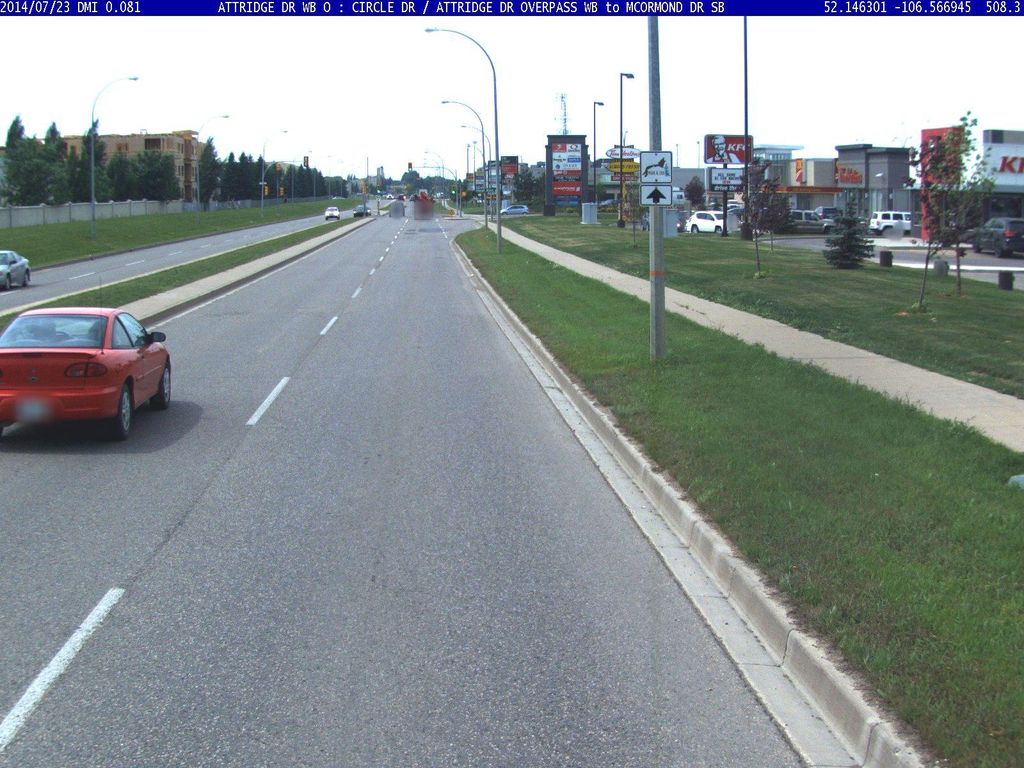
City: saskatoon